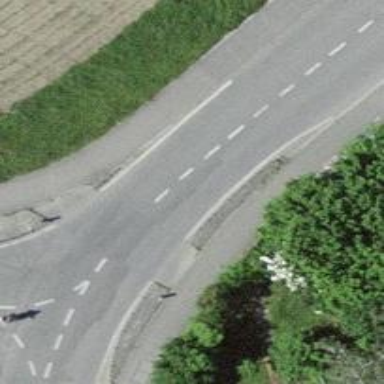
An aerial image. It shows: Unmarked pedestrian crossing with zebra markings.